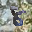
Label: 8